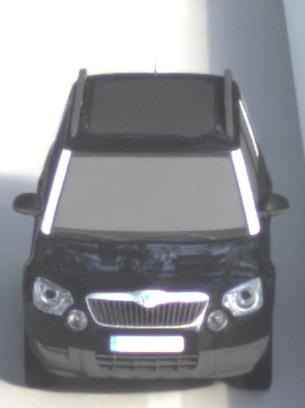
Make: Skoda
Model: Yeti 1.2 TSI
Detailed model: Yeti
Model produced from: 2009/11
Model produced until: 2011/10
Doors: 5
Color: black
Road condition: dry road
Daytime: morning or afternoon
Contrast: low contrast